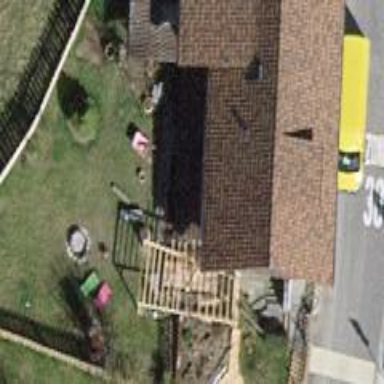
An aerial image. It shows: Detached building with gabled roof.